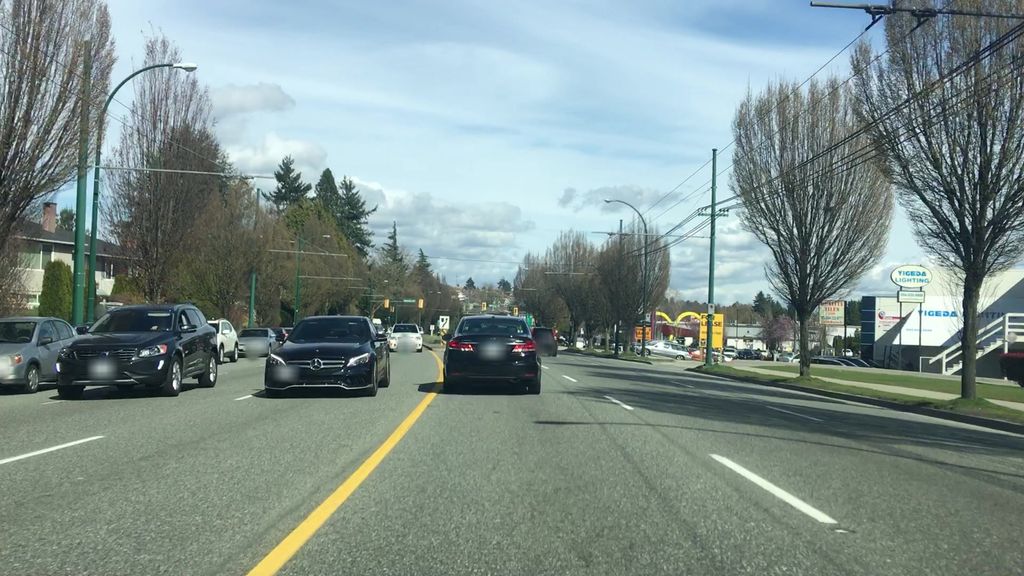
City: vancouver